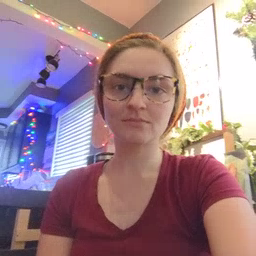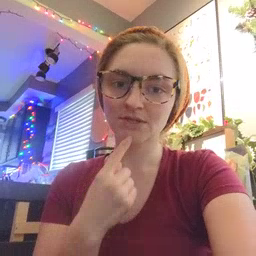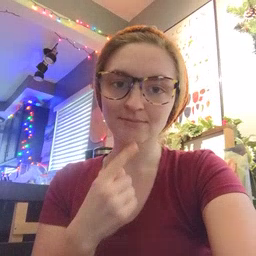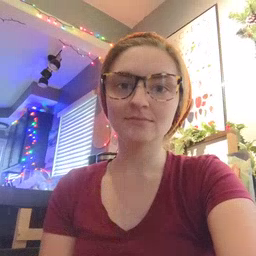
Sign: say